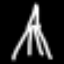
Label: The Eiffel Tower